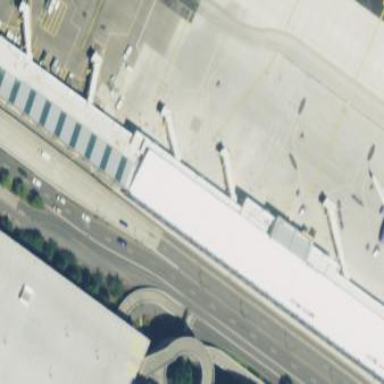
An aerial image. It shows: Terminal building with distinctive saltbox roof shape.